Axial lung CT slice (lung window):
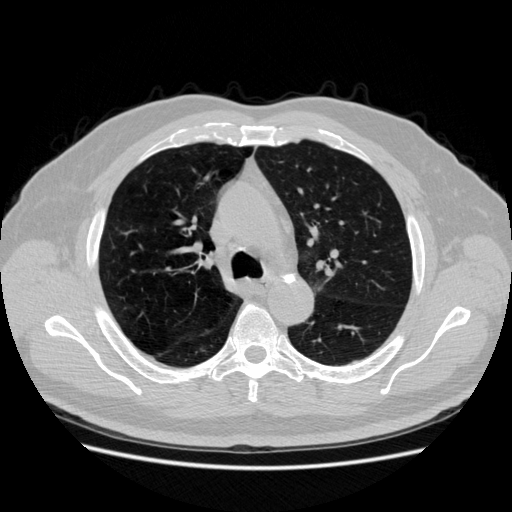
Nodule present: no